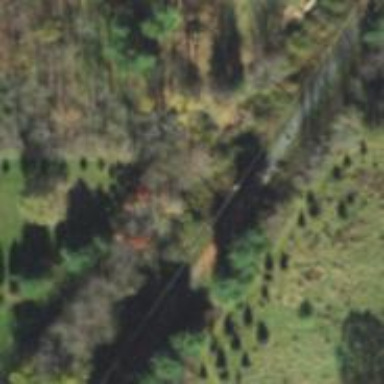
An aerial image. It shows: Abandoned railway path.